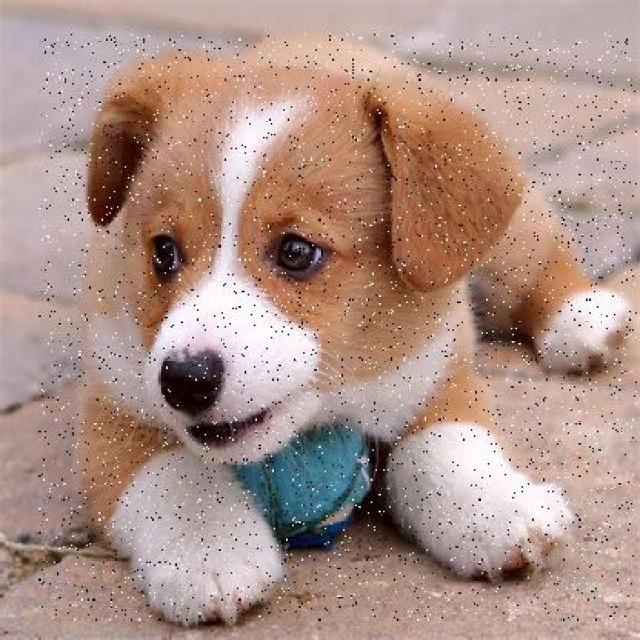
Healthy canine skin — no visible lesions, inflammation, or abnormalities. The skin and coat appear normal.